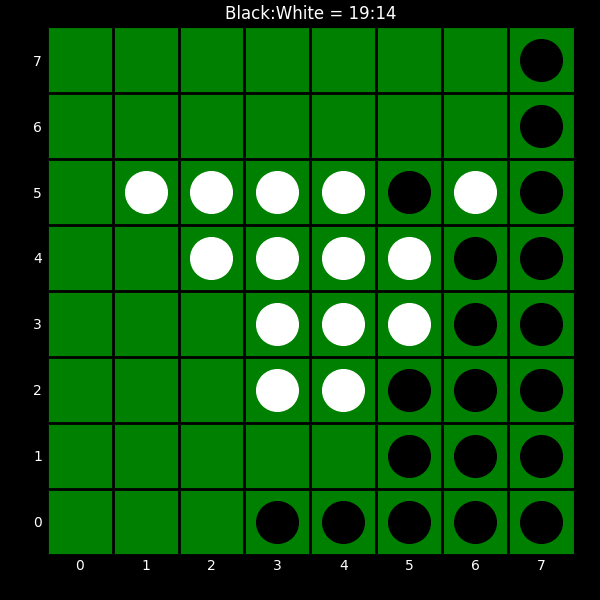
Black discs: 19
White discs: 14